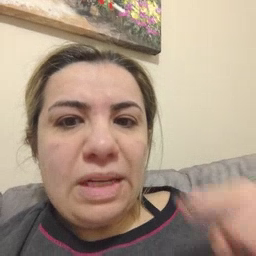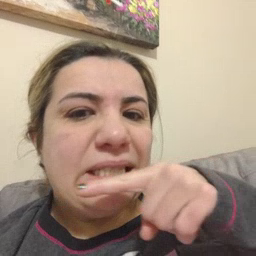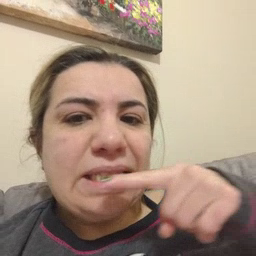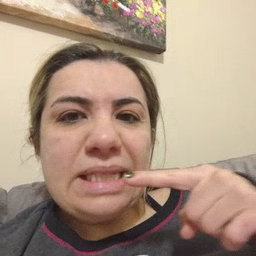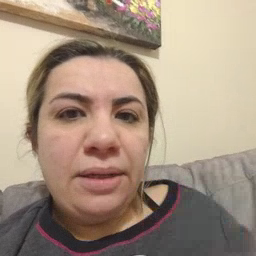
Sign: toothbrush